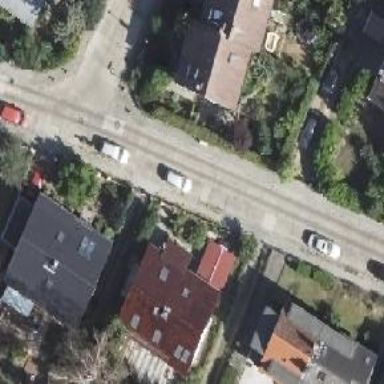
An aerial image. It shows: Residential road with concrete surface.